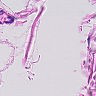
Metastatic tissue present: no